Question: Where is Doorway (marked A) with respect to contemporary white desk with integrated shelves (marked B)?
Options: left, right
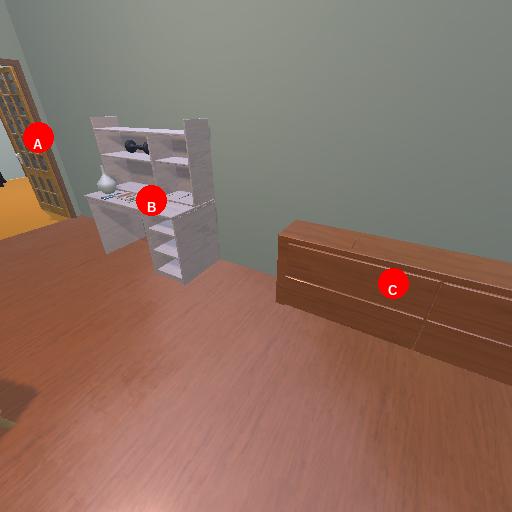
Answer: left